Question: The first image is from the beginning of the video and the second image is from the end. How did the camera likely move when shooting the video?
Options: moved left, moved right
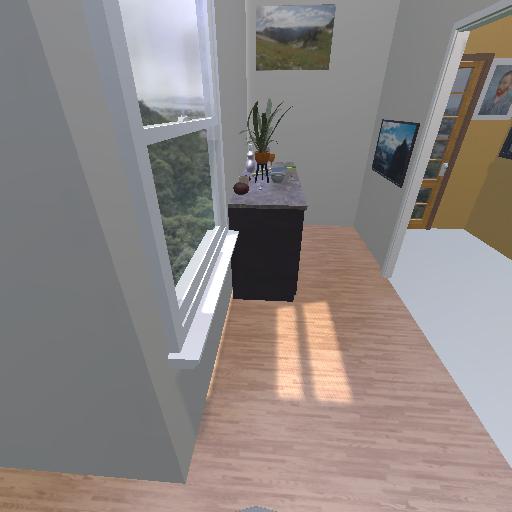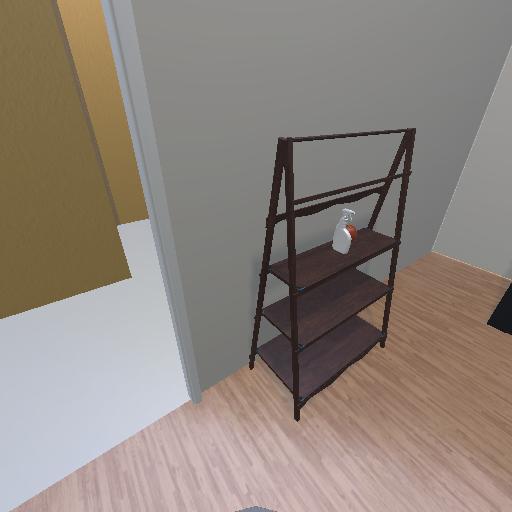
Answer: moved left